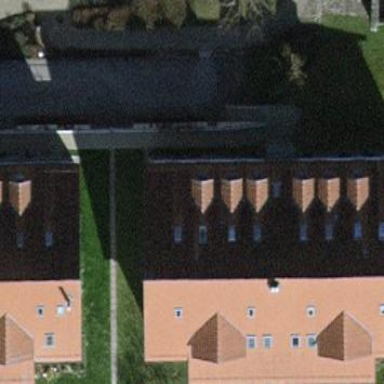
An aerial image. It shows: Building with tile roof.